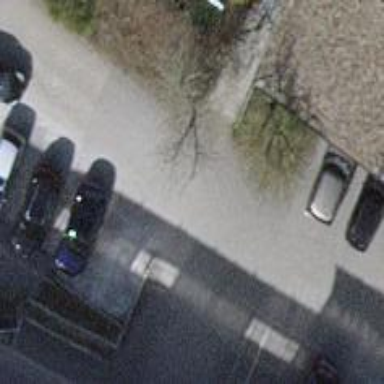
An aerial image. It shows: Parking aisle designated as service road.